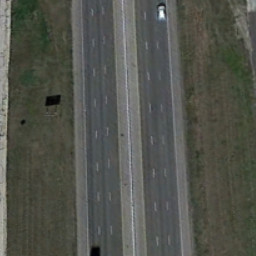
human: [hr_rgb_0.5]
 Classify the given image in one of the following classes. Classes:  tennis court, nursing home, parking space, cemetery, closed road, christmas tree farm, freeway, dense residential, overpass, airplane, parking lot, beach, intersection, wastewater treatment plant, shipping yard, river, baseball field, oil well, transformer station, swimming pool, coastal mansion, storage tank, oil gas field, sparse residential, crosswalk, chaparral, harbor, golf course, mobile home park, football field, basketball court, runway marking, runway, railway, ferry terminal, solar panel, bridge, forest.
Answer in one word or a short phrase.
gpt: freeway